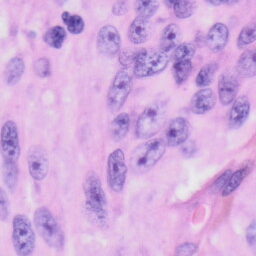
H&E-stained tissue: Skin